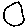
Label: moon